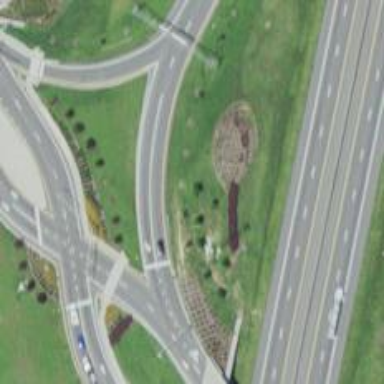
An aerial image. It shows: Motorway link at Diverging Diamond Interchange (DDI).